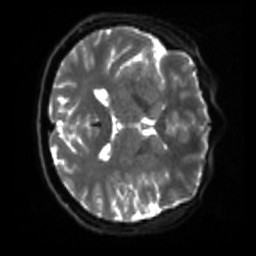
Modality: sbref
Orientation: axial
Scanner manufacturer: siemens
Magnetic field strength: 3 T
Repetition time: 4 s
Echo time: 0.0594 s